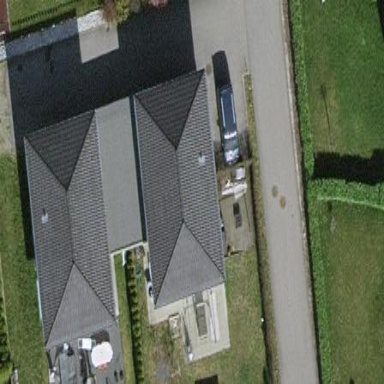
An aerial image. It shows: Semidetached house.